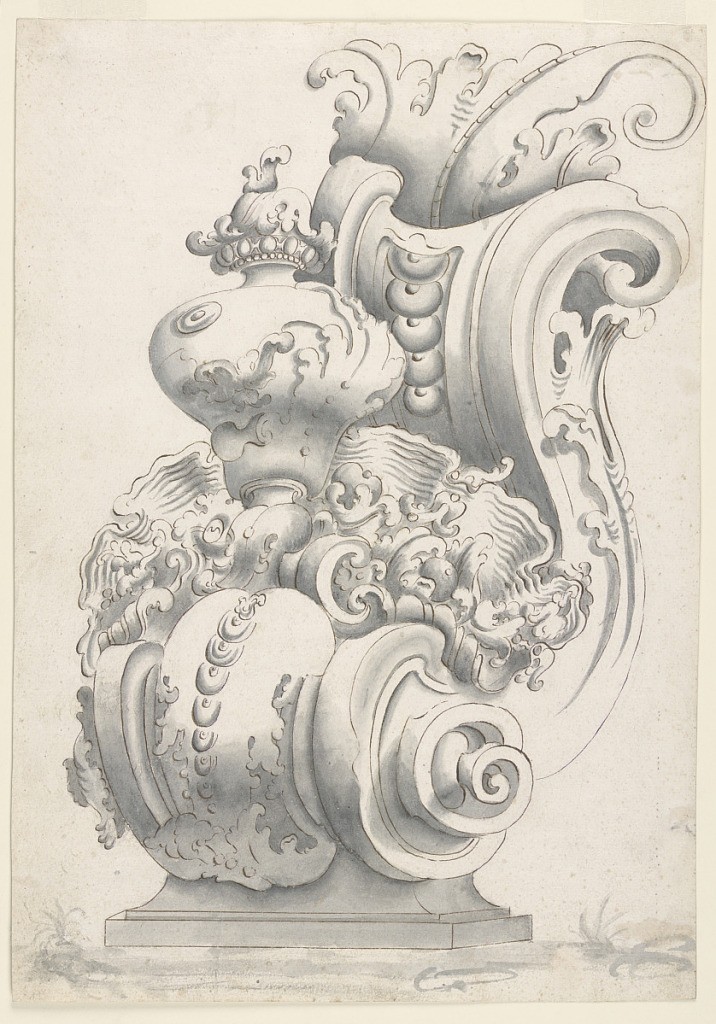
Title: Design for a Bracket
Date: mid- 18th century
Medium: Pen and brown ink, brush and gray wash on white laid paper
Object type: Drawing
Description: Vertical format design for a bracket. Scheme is that of a scroll, with a leaf on top of upper volute, and with a vase and shell on top of this lower volute. Verso: squared in graphite.